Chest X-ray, PA view. Patient: 46 years old, sex M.
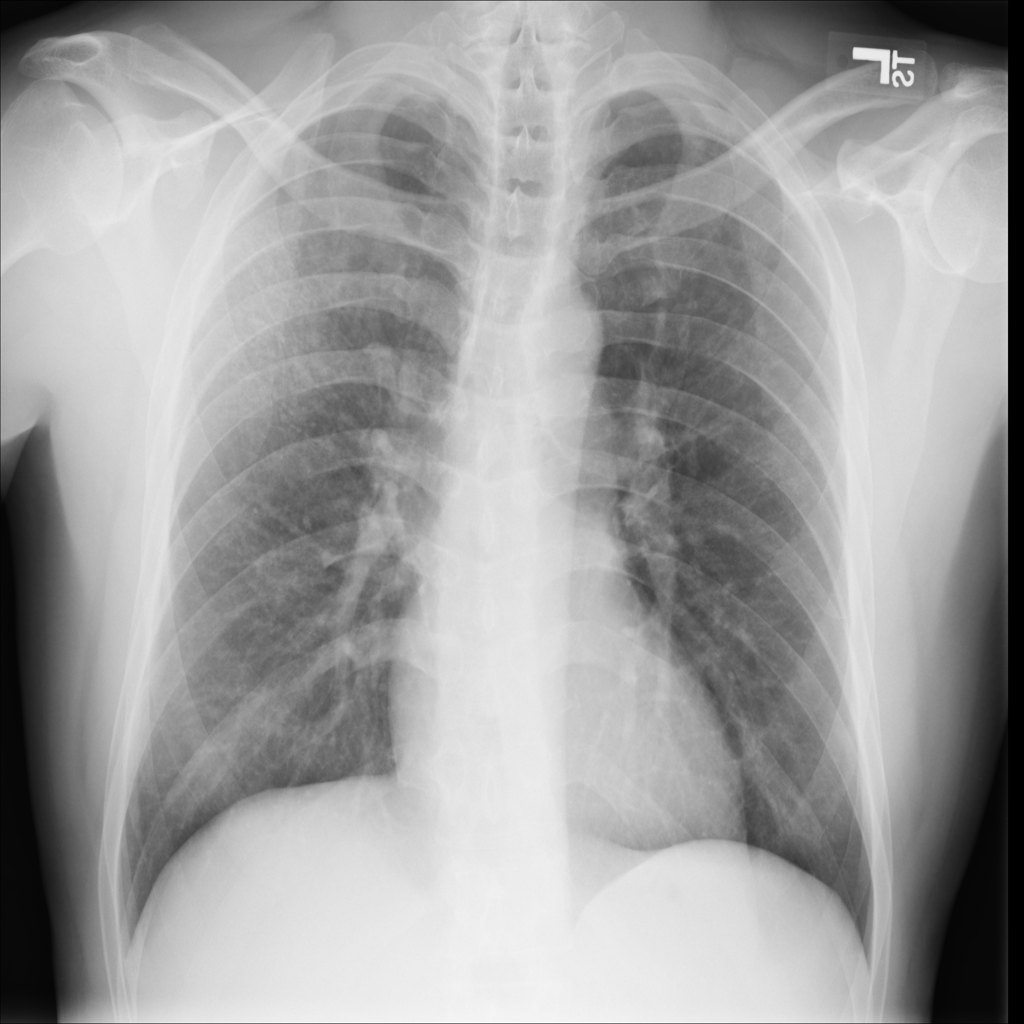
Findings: No Finding